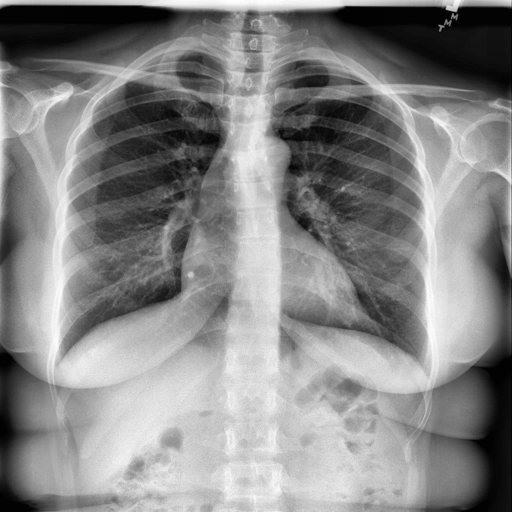
Finding: NORMAL